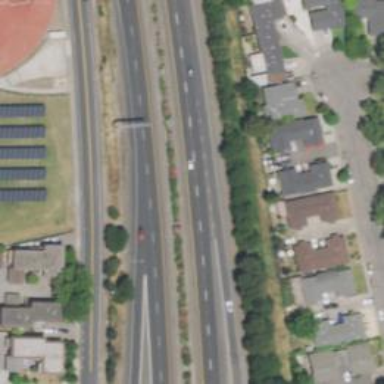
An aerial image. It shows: Motorway junction.